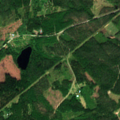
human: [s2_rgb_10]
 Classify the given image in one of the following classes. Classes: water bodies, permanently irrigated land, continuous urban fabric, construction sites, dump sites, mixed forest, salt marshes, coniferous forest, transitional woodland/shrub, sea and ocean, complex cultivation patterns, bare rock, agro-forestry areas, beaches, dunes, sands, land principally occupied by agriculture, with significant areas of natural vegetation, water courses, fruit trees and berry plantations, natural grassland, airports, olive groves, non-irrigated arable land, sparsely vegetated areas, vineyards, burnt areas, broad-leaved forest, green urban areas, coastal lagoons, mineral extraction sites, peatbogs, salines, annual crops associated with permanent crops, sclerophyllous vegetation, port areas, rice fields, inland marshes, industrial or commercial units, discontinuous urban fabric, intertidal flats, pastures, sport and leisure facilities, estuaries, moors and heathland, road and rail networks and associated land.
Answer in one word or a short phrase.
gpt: broad-leaved forest, coniferous forest, mixed forest